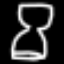
Label: hourglass